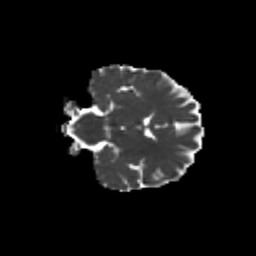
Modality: MD
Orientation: coronal
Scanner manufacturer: siemens
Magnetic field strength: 3 T
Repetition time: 9.2 s
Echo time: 0.084 s